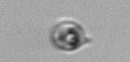
Label: nanoplankton_mix